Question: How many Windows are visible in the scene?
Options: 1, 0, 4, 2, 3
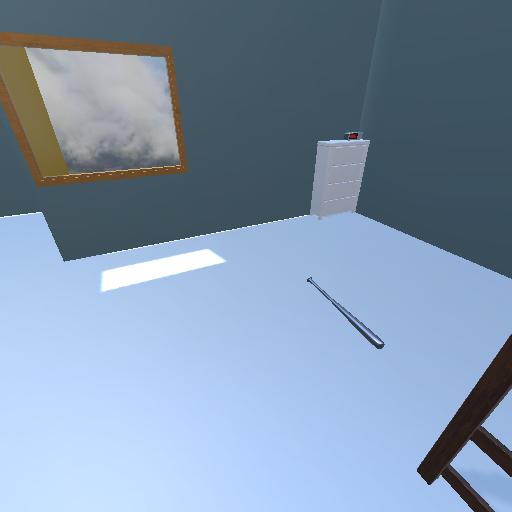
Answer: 1